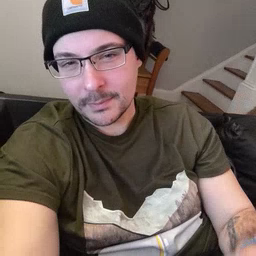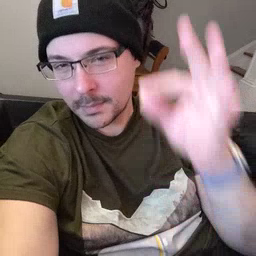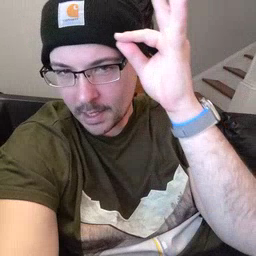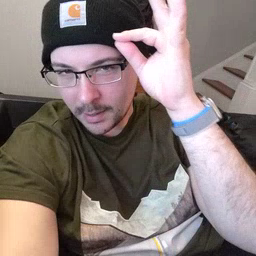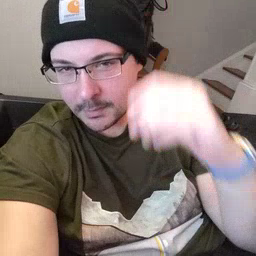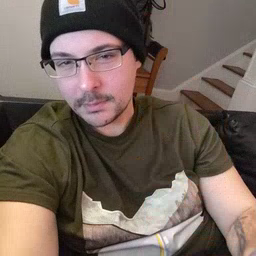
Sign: hair